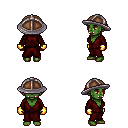
a pixel art fantasy rpg character, female body template, orc, green skin, red robe, metal pants, white cyan short mohawk hairstyle, chain helm, gold gloves, four views (front, back, left, right), 2x2 character sprite sheet, small pixel art, hard edges, no anti-aliasing